Question: In OpenCV, is there a simple way to convert a BGR image into a sigle channel image, where each pixel is the sum of the B, G and R?
For example the following matrix:
'''
[
[1, 2, 3], [4, 5, 6],
[10, 20, 30], [40, 50, 60]
]
'''
convert to:
'''
[
[6], [15],
[60], [150]
]
'''
I know I can use 'split' on the 3 channels image and then add all three but wondered if there is something more straight forward.
thx
[EDIT]
What I am trying to do is compute the structure tensor of the image, as described in <URL>. The structure tensor is defined as:

where Lx, ax and bx are the sobel derivatives per the L, a, b channels
My current implementation (if I understood the paper correctly):
'''
// Load and convert to Lab (keeping the raw lab values by using 32F matrix)
Mat lab;
img.convertTo(lab, CV_32F, 1 / 255.0);
cvtColor(lab, lab, COLOR_BGR2Lab);
// Compute derivatives in both directions
Mat dx, dy;
Sobel(lab, dx, CV_32F, 1, 0, 3);
Sobel(lab, dy, CV_32F, 0, 1, 3);
// Now need to convert dx to single channel by adding L^2 + a^2 + b^2
Mat dx2;
multiply(dx, dx, dx2);
vector<Mat> dx2Cnls;
split(dx2, dx2Cnls);
Mat E = dx2Cnls[0] /* Lx^2 */ + dx2Cnls[1] /* ax^2 */ + dx2Cnls[2] /* bx^2 */;
// Do the same for dy
Mat dy2;
multiply(dy, dy, dy2);
vector<Mat> dy2Cnls;
split(dy2, dy2Cnls);
Mat G = dy2Cnls[0] /* Ly^2 */ + dy2Cnls[1] /* ay^2 */ + dy2Cnls[2] /* by^2 */;
// And now the cross dx * dy
Mat dxdy;
multiply(dx, dy, dxdy);
vector<Mat> dxdyCnls;
split(dxdy, dxdyCnls);
Mat F = dxdyCnls[0] /* LxLy */ + dxdyCnls[1] /* axay */ + dxdyCnls[2] /* bxby */;
'''
Any way to avoid the 'split' in order to combine the 3 channels?
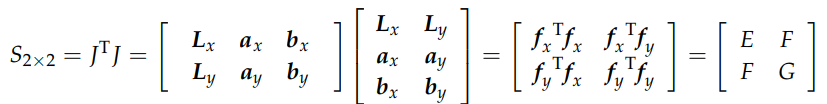
Answer: Once you've calculated the derivatives, further processing handles each pixel position independently. That means we can take advantage of the in-memory layout of the pixel data, and <URL> it to a more convenient shape.
We can turn 'dx' and 'dy' into 1-channel 'Mat's, with 3 columns (and width*height rows) -- each original pixel is on a new row, first column corresponds to 'L' channel, second to 'a' and third to 'b'. Reshaping is an O(1) operation, so the cost of this is negligible.
The per-element multiplication will still work in the same manner (although we can use a <URL>.
We can then use <URL> sums.
Finally, reshape 'E', 'F', and 'G' back to the original width/height.
---
'''
#include <opencv2/opencv.hpp>
int main()
{
// Make some random data
cv::Mat img(16, 16, CV_8UC3);
cv::randu(img, 0, 256);
// Load and convert to Lab (keeping the raw lab values by using 32F matrix)
cv::Mat lab;
img.convertTo(lab, CV_32F, 1 / 255.0);
cv::cvtColor(lab, lab, cv::COLOR_BGR2Lab);
// Compute derivatives in both directions
cv::Mat dx, dy;
cv::Sobel(lab, dx, CV_32F, 1, 0, 3);
cv::Sobel(lab, dy, CV_32F, 0, 1, 3);
// Reshape the arrays to 1-channel, such that each original pixel is on
// one row, first column is L, second is a, third is b
// NB: This is O(1) operation.
int new_row_count(lab.rows * lab.cols);
dx = dx.reshape(1, new_row_count);
dy = dy.reshape(1, new_row_count);
// Get per-row (i.e. per pixel) sums for dx*dx, dx*dy, and dy*dy
cv::Mat E, F, G;
cv::reduce(dx.mul(dx), E, 1, cv::REDUCE_SUM);
cv::reduce(dx.mul(dy), F, 1, cv::REDUCE_SUM);
cv::reduce(dy.mul(dy), G, 1, cv::REDUCE_SUM);
// Return back to original shape (but now only single channel)
E = E.reshape(1, lab.rows);
F = F.reshape(1, lab.rows);
G = G.reshape(1, lab.rows);
return 0;
}
'''
---
In case we're after performance, there are still some opportunities left.
Specifically, if we calculate 'E[r,c]', 'F[r,c]', and 'G[r,c]' at the same time:
- We can avoid allocating the temporary 'Mat's to hold the products of the derivatives (e.g. 'dx.mul(dx)' -- even though we don't store the result of the matrix expression in a variable, it still allocates a temporary 'Mat' to pass to 'reduce').- We can make the algorithm more cache-friendly -- we read each 'dx[r,c]' and 'dy[r,c]' only once, and avoid storing the products to memory as well as retrieving them again (by which time they might have been evicted from cache(s)).
To allow processing with discontinuous output arrays (not very likely, but the cost is minimal), we will iterate with two loops. Outer loop will iterate over rows, and for each row will retrieve all the necessary input and output pointers. The inner loop will iterate over columns, and calculate 'E[r,c]', 'F[r,c]', and 'G[r,c]' from 'dx[r,c]' and 'dy[r,c]'.
If we look at the formula...
'''
E = Lx^2 + ax^2 + bx^2
E[r,c] = dx[r,c,0] * dx[r,c,0] + dx[r,c,1] * dx[r,c,1] + dx[r,c,2] * dx[r,c,2]
'''
we can see that this is basically a <URL>:
'''
E[r,c] = dx[r,c] * dx[r,c]
'''
Therefore we can use 'cv::Vec3f::dot' to calculate the result elegantly.
The resulting implementation needs approximately 40% less time than the approach using 'reshape' and 'reduce'.
---
'''
#include <opencv2/opencv.hpp>
void structure_tensor(cv::Mat const& img, cv::Mat& E, cv::Mat& F, cv::Mat& G)
{
// Load and convert to Lab (keeping the raw lab values by using 32F matrix)
cv::Mat lab;
img.convertTo(lab, CV_32F, 1 / 255.0);
cv::cvtColor(lab, lab, cv::COLOR_BGR2Lab);
// Compute derivatives in both directions
cv::Mat dx, dy;
cv::Sobel(lab, dx, CV_32F, 1, 0, 3);
cv::Sobel(lab, dy, CV_32F, 0, 1, 3);
E.create(lab.size(), CV_32FC1);
F.create(lab.size(), CV_32FC1);
G.create(lab.size(), CV_32FC1);
for (int r(0); r < lab.rows; ++r) {
cv::Vec3f const* idx = dx.ptr<cv::Vec3f>(r);
cv::Vec3f const* idy = dy.ptr<cv::Vec3f>(r);
float* iE = E.ptr<float>(r);
float* iF = F.ptr<float>(r);
float* iG = G.ptr<float>(r);
for (int c(0); c < lab.cols; ++c, ++idx, ++idy) {
*iE++ = idx->dot(*idx);
*iF++ = idx->dot(*idy);
*iG++ = idy->dot(*idy);
}
/* Or like this, pick what you like more.
for (int c(0); c < lab.cols; ++c) {
iE[c] = idx[c].dot(idx[c]);
iF[c] = idx[c].dot(idy[c]);
iG[c] = idy[c].dot(idy[c]);
}
*/
}
}
int main()
{
// Make some random data
cv::Mat img(16, 16, CV_8UC3);
cv::randu(img, 0, 256);
cv::Mat E, F, G;
structure_tensor(img, E, F, G);
return 0;
}
'''